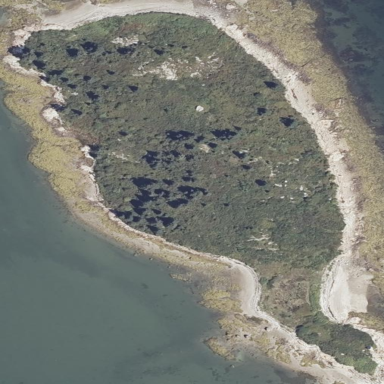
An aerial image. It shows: Island with natural coastline.